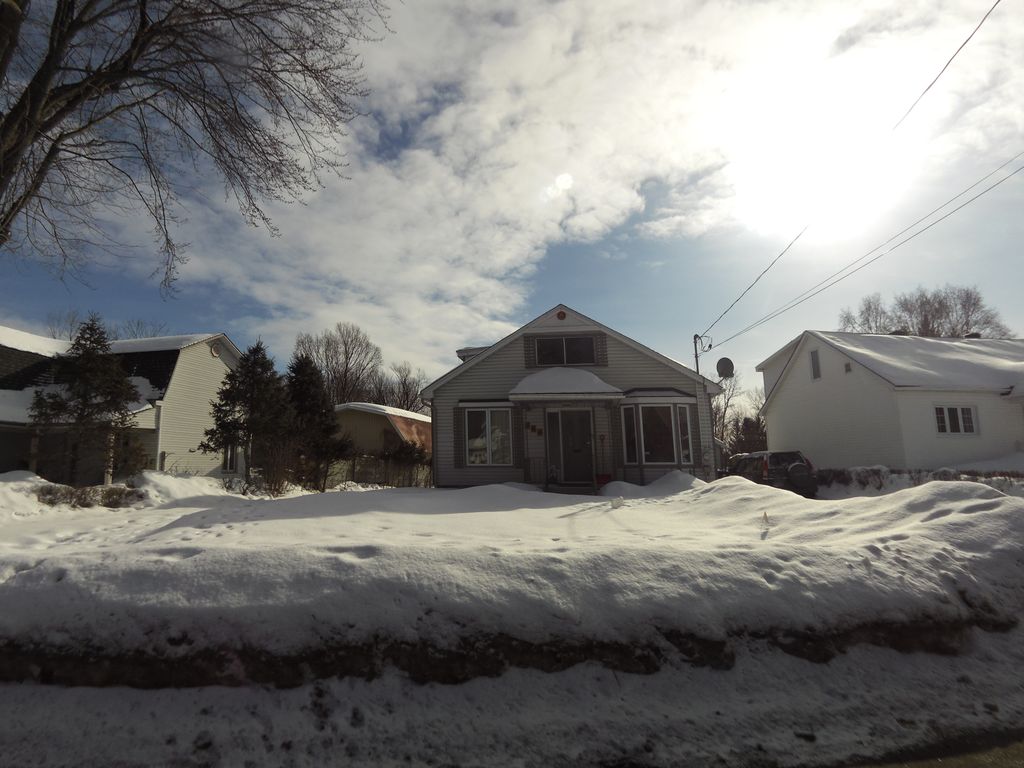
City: ottawa-gatineau